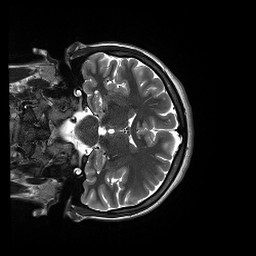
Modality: T2w
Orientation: coronal
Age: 26
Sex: female